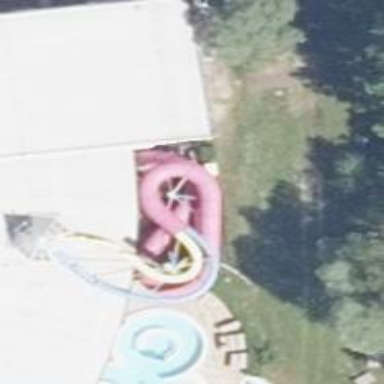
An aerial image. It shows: Tourism attraction featuring water slide.